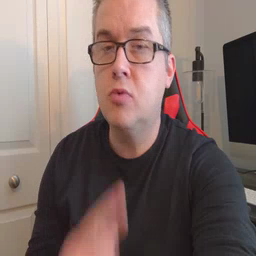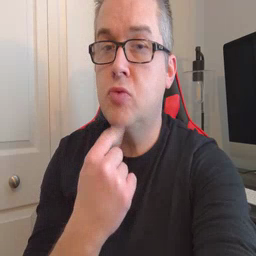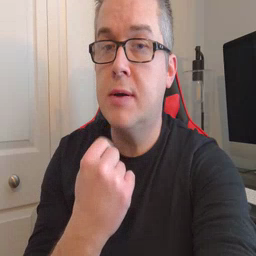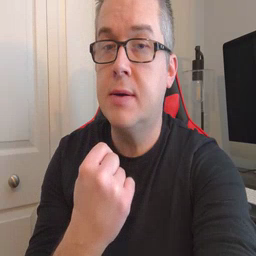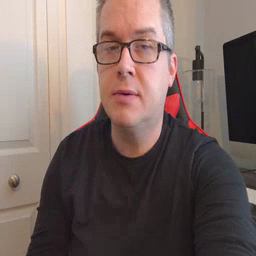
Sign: red